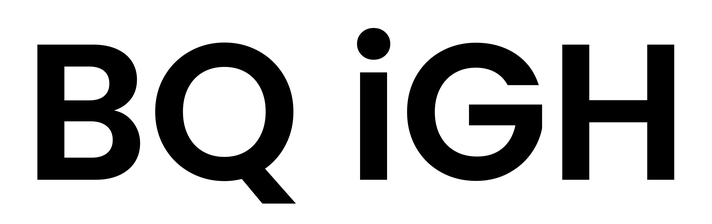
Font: Poppins-SemiBold